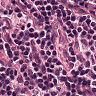
Metastatic tissue present: no